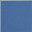
Piece: xx